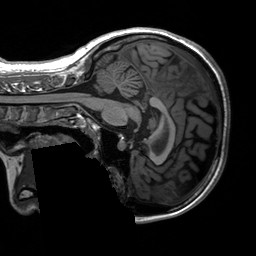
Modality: T1w
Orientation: sagittal
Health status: healthy
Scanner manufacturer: siemens
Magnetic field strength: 3 T
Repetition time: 2.3 s
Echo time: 0.00207 s